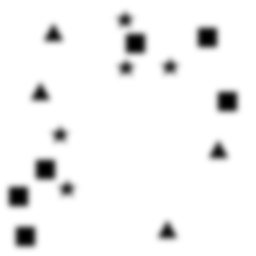
Squares: 6
Triangles: 4
Stars: 5
Total shapes: 15